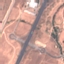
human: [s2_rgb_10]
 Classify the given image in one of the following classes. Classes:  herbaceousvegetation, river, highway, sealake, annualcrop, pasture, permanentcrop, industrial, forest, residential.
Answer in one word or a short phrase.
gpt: Highway